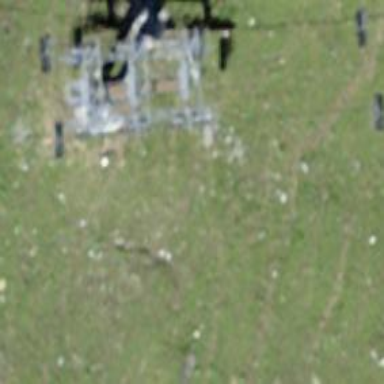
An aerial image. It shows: Pylon used for aerialway.